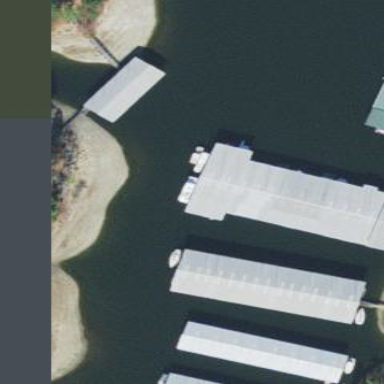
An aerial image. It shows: Building used for boat storage.